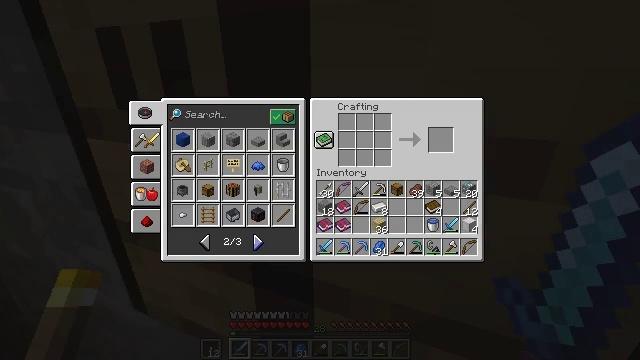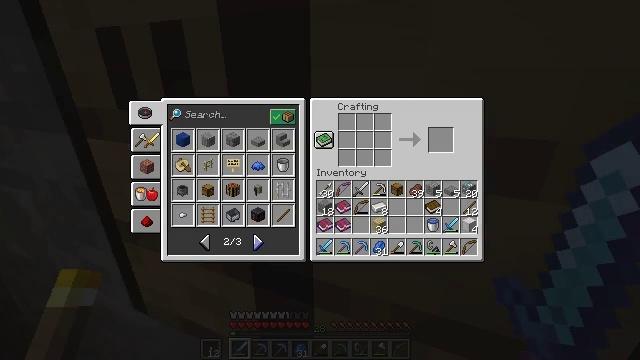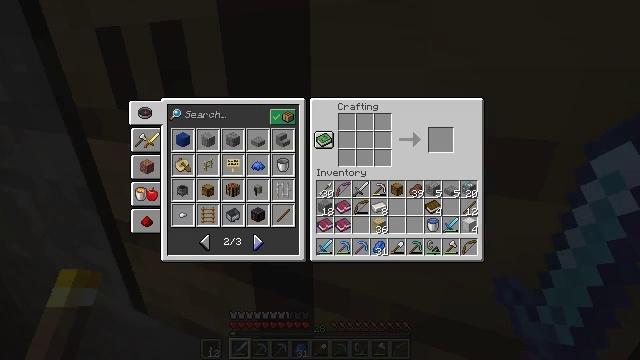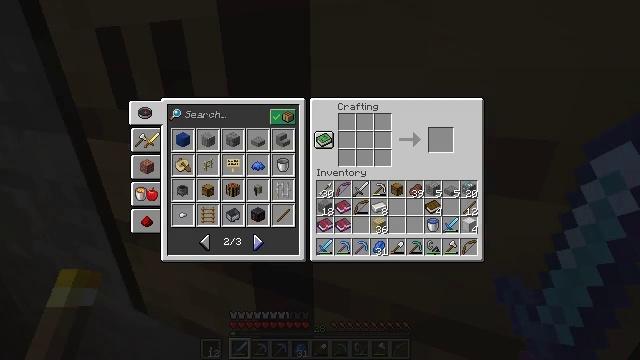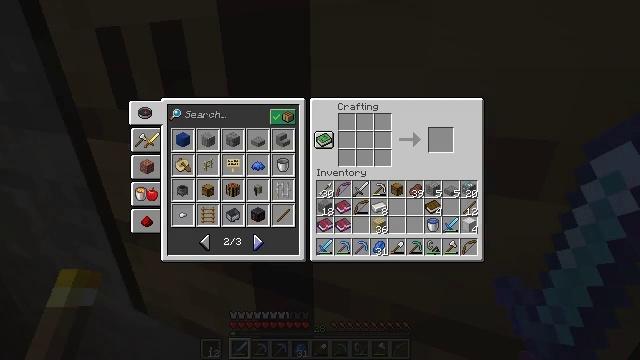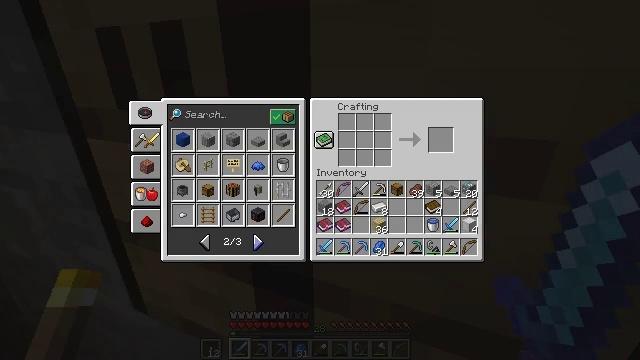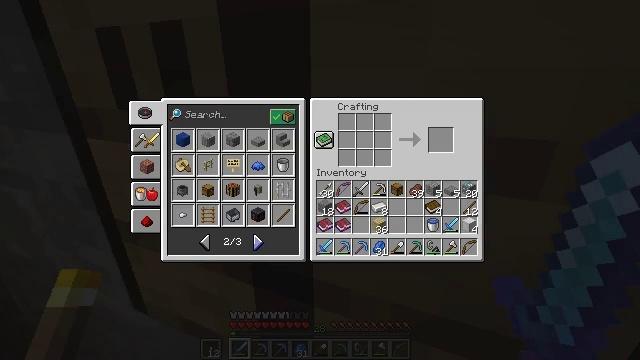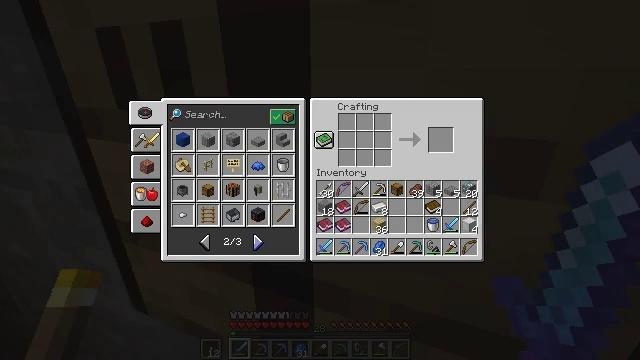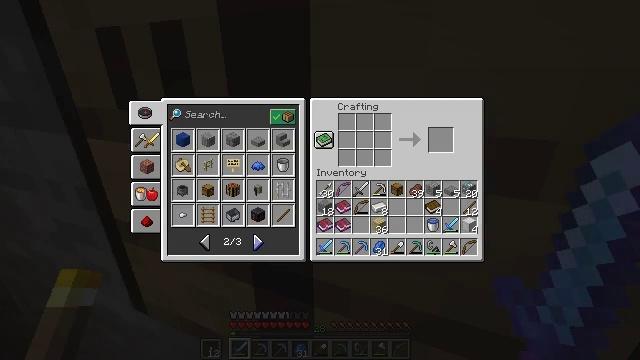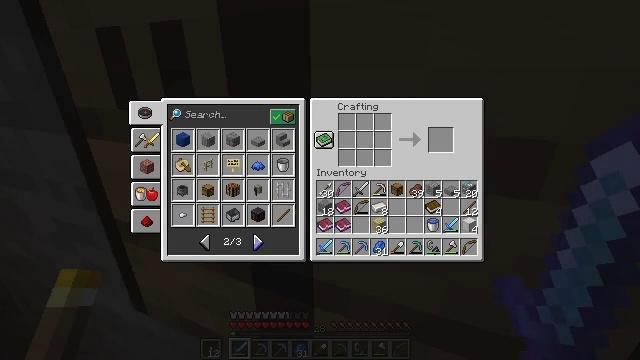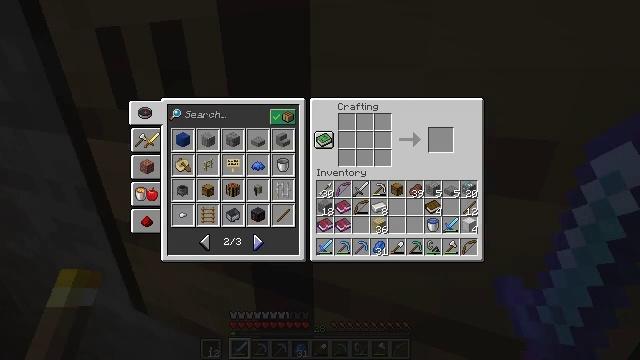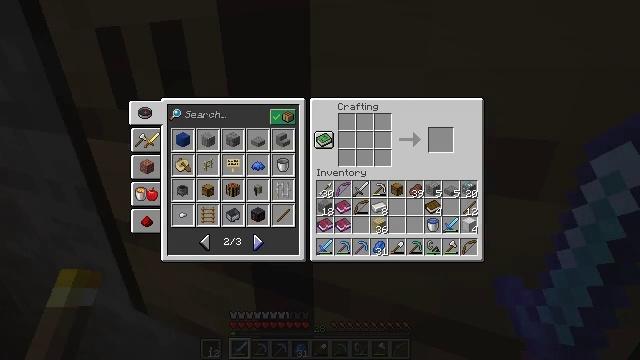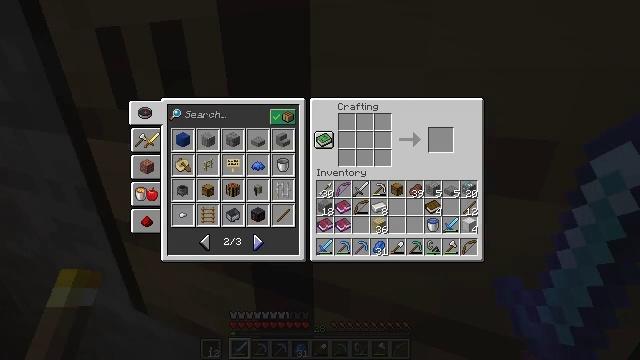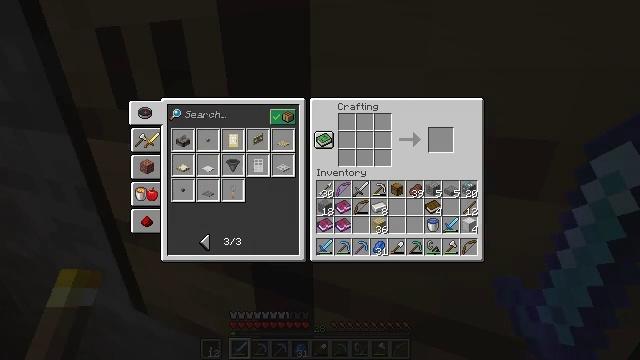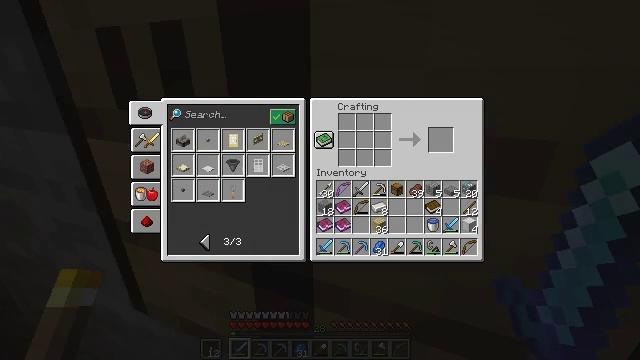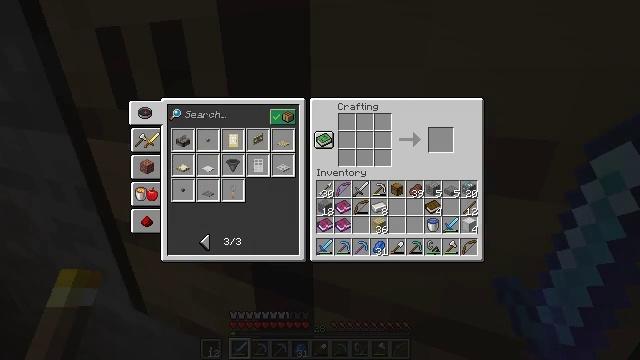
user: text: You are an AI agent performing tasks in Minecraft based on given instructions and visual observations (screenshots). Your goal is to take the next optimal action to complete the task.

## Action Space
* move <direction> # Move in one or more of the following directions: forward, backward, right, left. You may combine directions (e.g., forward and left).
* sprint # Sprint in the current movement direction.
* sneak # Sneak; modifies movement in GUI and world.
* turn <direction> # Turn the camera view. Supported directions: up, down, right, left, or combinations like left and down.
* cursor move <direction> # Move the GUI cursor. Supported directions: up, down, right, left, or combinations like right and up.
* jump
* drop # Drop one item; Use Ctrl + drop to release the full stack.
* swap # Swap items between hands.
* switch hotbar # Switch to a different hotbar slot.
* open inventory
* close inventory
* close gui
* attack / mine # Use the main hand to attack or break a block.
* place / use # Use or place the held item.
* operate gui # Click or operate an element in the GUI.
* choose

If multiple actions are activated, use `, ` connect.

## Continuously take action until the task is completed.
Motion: motion action
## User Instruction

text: Craft an anvil by arranging iron in the right pattern.
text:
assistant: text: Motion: no_op
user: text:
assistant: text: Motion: no_op
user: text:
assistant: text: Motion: no_op
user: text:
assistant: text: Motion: no_op
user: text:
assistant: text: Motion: no_op
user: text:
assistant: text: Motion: no_op
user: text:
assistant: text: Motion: no_op
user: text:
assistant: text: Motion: no_op
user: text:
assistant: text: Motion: no_op
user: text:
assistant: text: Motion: no_op
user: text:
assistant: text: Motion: no_op
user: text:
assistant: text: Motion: no_op
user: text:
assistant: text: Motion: attack / mine
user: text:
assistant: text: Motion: attack / mine
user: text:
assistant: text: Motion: no_op
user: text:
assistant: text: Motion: no_op
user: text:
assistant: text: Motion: no_op
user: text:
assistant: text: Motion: no_op
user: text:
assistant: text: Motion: no_op
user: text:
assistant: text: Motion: no_op
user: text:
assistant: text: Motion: turn right
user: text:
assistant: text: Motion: no_op
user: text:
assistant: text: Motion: no_op
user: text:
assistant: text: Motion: no_op
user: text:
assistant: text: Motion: turn right
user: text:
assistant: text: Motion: turn right
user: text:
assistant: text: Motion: turn right
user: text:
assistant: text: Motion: turn right
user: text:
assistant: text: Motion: turn right
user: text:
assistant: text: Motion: turn right